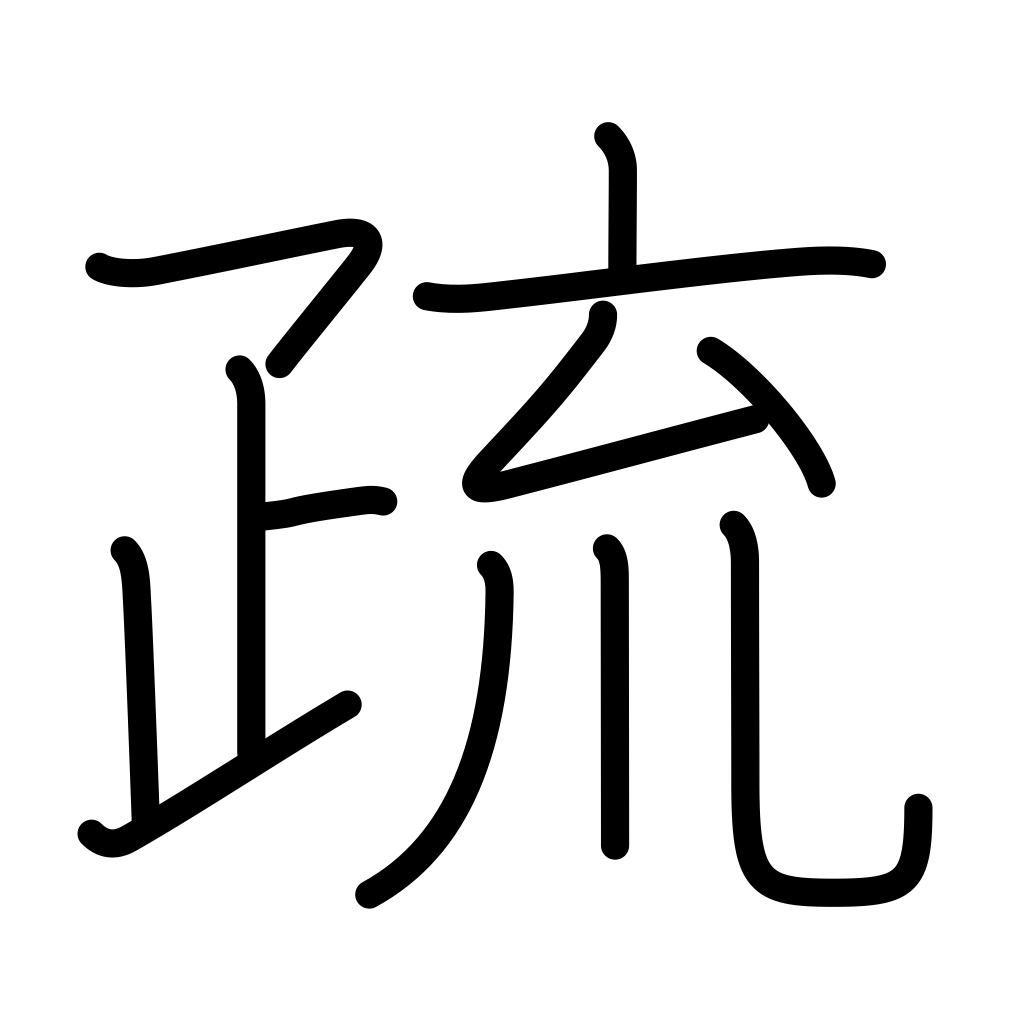
Meaning: pass through, note, commentary, estrangement, sparseness, neglect, penetrate